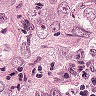
Metastatic tissue present: yes